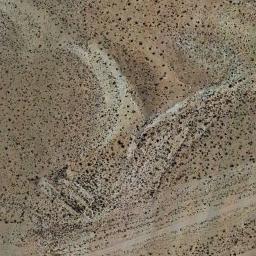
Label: chaparral